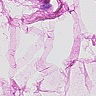
Metastatic tissue present: no